Question: I am trying to plot trip length distribution (for every 10 miles increase in distance I want to find out the Percent of trips in that bin for that specific year). When I plot it in ggplot2 my X-axis tick labels are ordered alphabetically rather than in the order of increasing distance. I have tried using the various tricks suggested (<URL>.
'''
library(ggplot2)
library(reshape2)
nwpt <- subset(nonwork, select=c(Distance, PersonTrips1995, PersonTrips2001, PersonTrips2009))
nwpt <- melt(nwpt, id.vars="Distance")
ggplot(data=nwpt, aes(x=Distance, y=value, group=variable, colour=variable)) + scale_x_discrete(name="Distance") + geom_line(size=0.5) + ggtitle("Non Work Person Trips") + ylab("Percent")
'''
I checked to see if the Distance variable is a factor and it is as shown below:
> is.factor(nwpt$Distance) <URL> TRUE
However, the output I am getting is not as I desire. Instead of Under 10 Miles being the first category, 10-14 miles being next etc. I get the plot like shown below (PDF here: <URL>.

Any help is appreciated.
TIA
Krishnan
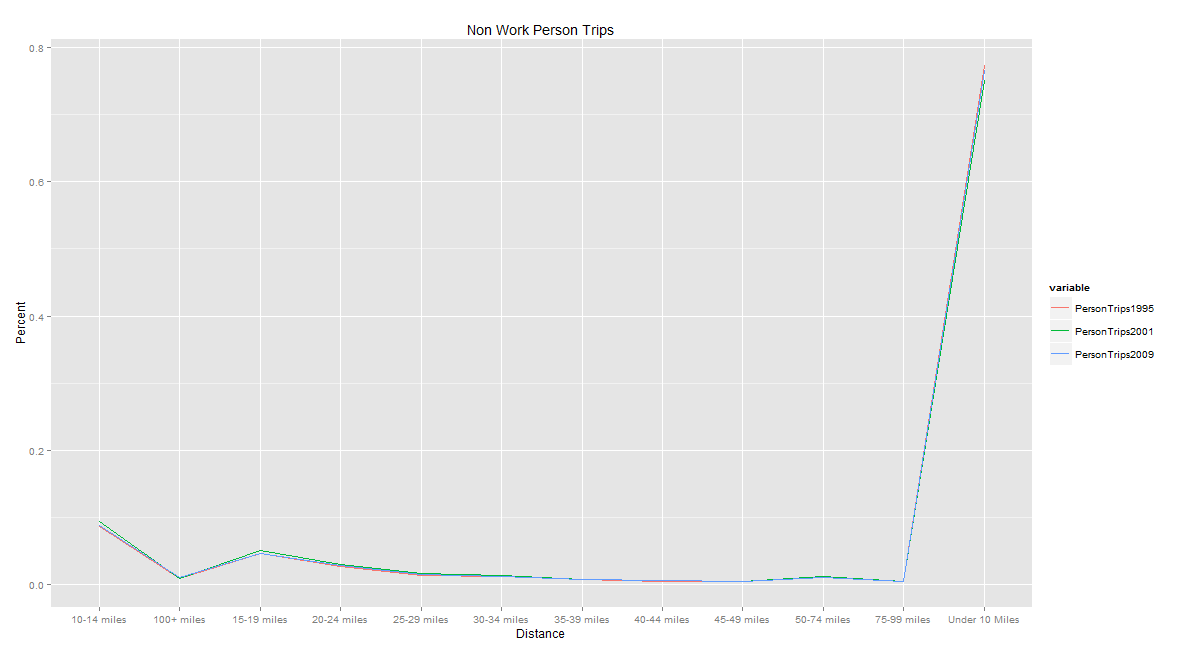
Answer: Here's one way:
'''
library(ggplot2)
library(reshape2)
nwpt <- subset(nonwork,
select=c(DID,Distance,PersonTrips1995,PersonTrips2001,PersonTrips2009))
nwpt <- melt(nwpt, id.vars=c("DID","Distance"))
ggplot(data=nwpt, aes(x=DID, y=value, colour=variable)) +
geom_line(size=0.5) +
labs(title="Non Work Person Trips", y="Percent") +
scale_x_discrete(name="Distance", labels=nwpt$Distance) +
theme(axis.text.x=element_text(angle=90))
'''
Produces this with your dataset: